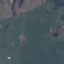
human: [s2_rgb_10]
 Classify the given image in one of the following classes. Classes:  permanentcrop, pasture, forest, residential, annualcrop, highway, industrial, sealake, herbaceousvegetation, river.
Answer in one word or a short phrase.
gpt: Pasture